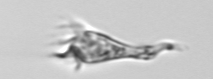
Label: Paratontonia_gracillima